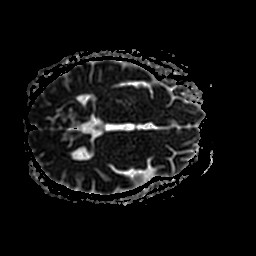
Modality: ADC
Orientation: axial
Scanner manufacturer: ge
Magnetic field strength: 1.5 T
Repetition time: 8 s
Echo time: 0.0975 s